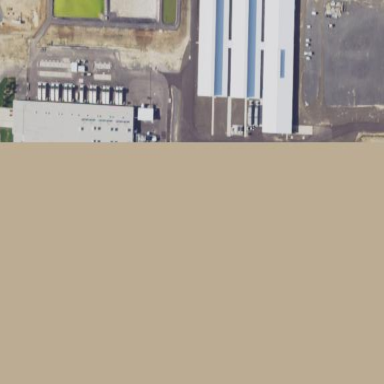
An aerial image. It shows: Industrial area.